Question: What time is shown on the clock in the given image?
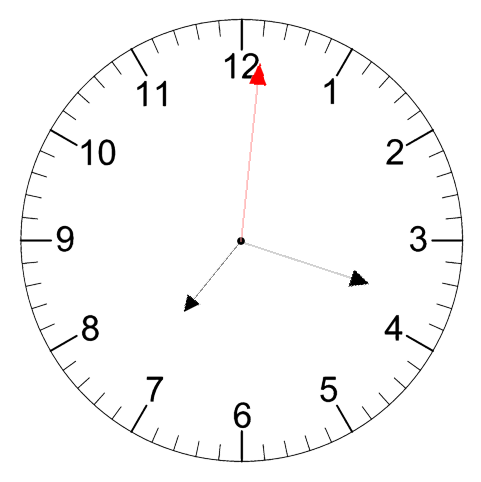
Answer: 07:18:01